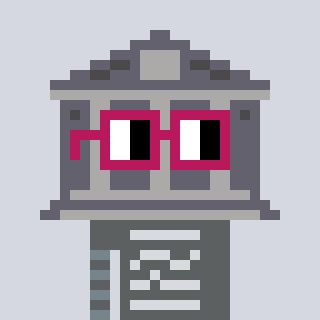
a pixel art character with square dark red glasses, a bank-shaped head and a blue-colored body on a cool background